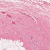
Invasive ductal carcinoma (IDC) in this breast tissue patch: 0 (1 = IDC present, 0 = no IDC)